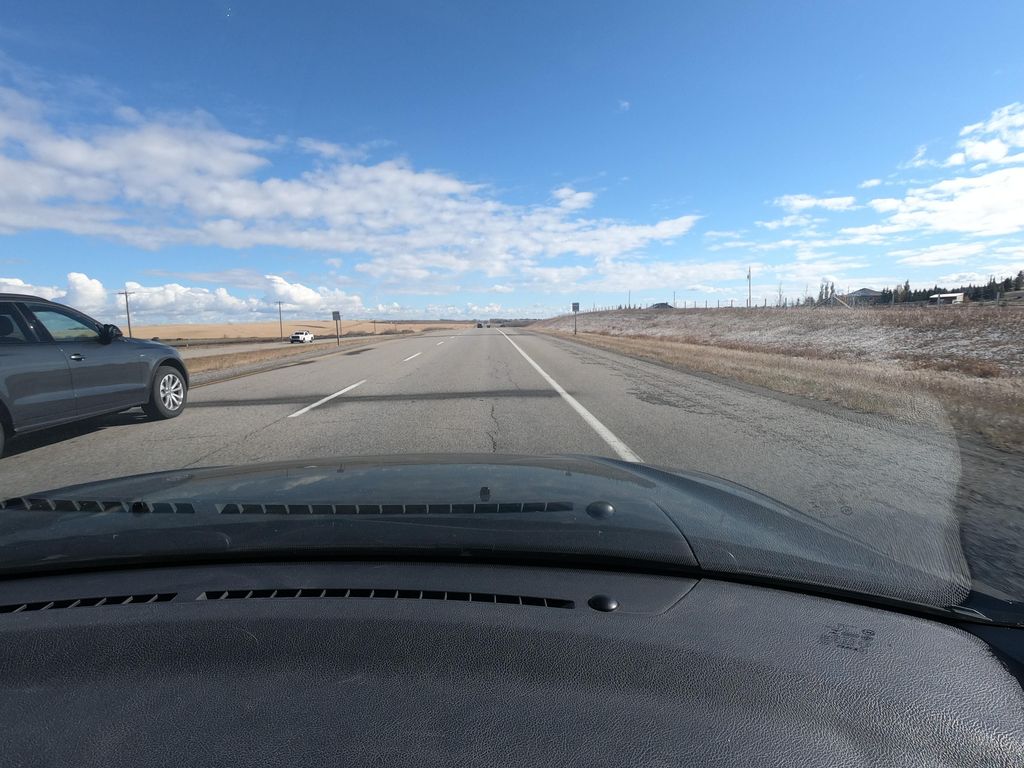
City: calgary